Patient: sex F, age 58
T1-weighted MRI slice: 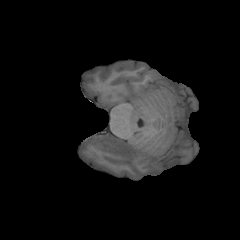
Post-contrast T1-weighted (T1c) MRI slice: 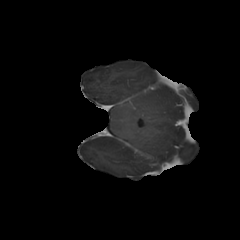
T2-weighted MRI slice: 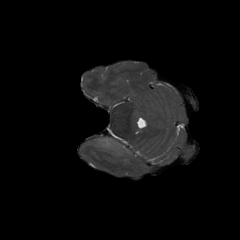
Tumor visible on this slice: yes
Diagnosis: Glioblastoma, IDH-wildtype
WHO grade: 4